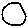
Label: circle